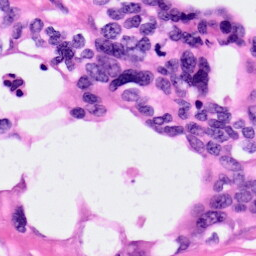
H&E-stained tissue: Pancreatic